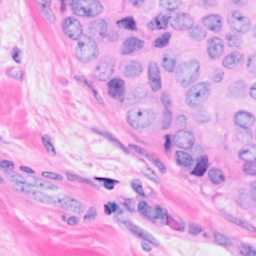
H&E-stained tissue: Breast